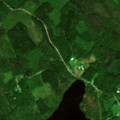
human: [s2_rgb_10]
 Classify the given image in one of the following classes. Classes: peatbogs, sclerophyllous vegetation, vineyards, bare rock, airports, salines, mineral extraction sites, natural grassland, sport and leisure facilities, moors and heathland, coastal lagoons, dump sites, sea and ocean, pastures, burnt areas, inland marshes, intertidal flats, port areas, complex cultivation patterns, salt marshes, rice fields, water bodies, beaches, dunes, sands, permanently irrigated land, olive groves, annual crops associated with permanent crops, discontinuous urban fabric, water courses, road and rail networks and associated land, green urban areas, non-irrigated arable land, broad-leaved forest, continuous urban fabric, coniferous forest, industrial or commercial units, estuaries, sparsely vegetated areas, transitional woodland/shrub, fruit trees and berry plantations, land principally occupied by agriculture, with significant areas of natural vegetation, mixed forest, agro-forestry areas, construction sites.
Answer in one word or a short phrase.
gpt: broad-leaved forest, coniferous forest, mixed forest, transitional woodland/shrub, water bodies